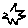
Label: star